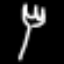
Label: fork